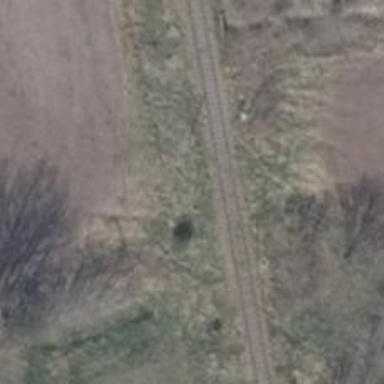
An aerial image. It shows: Railway signal.